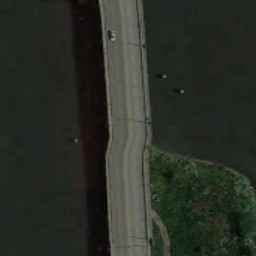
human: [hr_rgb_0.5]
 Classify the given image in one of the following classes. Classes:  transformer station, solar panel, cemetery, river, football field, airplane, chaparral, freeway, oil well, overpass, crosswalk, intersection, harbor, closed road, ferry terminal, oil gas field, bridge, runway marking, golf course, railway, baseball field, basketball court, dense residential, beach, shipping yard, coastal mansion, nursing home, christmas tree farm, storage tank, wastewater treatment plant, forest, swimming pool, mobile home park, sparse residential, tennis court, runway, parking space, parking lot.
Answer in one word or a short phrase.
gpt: bridge